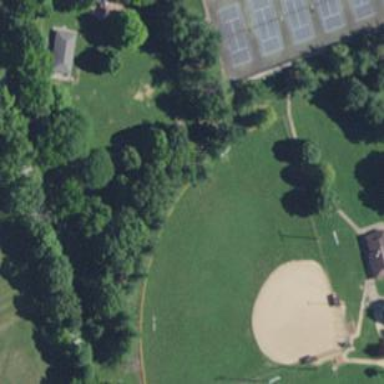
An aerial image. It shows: Baseball pitch for leisure and sports activities.